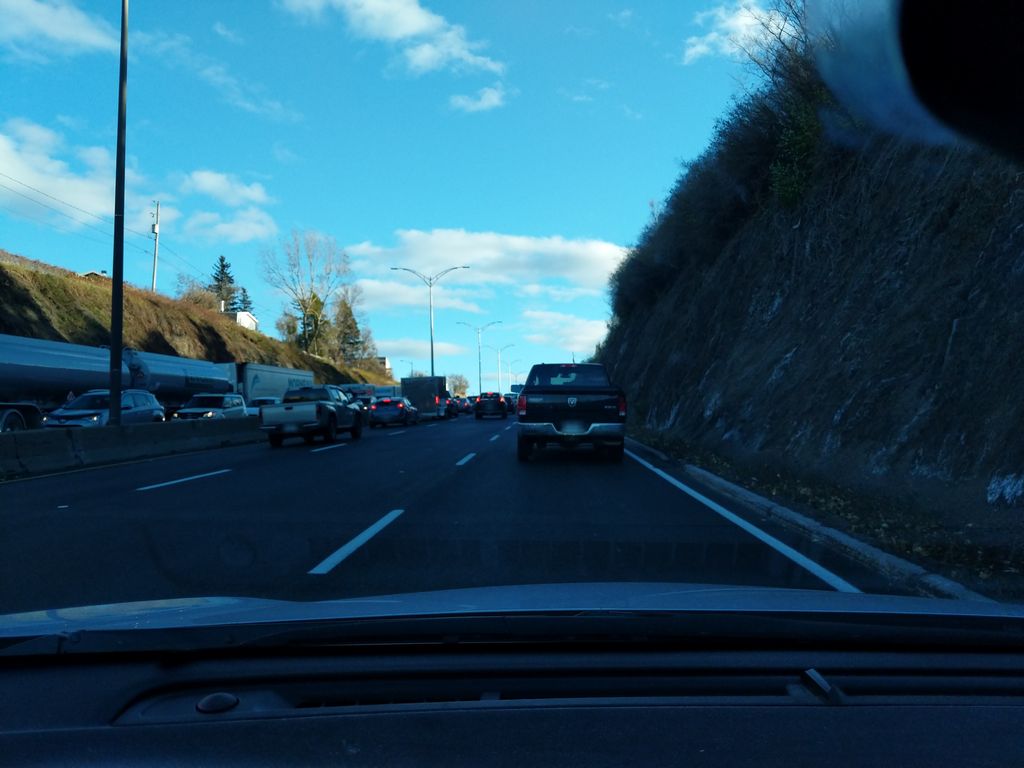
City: quebec_city